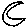
Label: moon